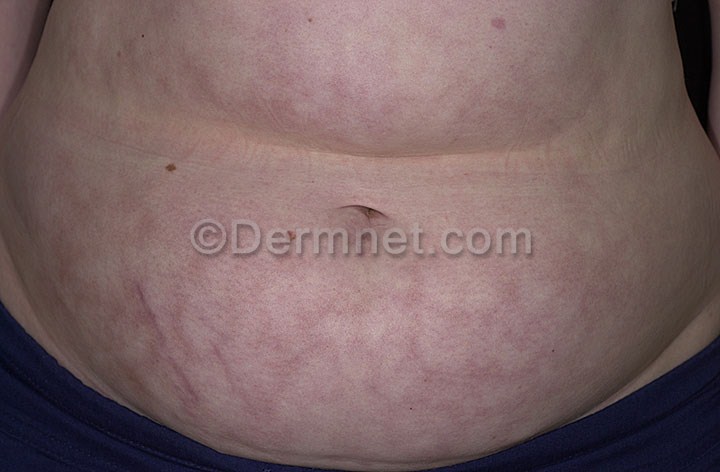
Disease: Light Diseases and Disorders of Pigmentation